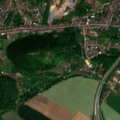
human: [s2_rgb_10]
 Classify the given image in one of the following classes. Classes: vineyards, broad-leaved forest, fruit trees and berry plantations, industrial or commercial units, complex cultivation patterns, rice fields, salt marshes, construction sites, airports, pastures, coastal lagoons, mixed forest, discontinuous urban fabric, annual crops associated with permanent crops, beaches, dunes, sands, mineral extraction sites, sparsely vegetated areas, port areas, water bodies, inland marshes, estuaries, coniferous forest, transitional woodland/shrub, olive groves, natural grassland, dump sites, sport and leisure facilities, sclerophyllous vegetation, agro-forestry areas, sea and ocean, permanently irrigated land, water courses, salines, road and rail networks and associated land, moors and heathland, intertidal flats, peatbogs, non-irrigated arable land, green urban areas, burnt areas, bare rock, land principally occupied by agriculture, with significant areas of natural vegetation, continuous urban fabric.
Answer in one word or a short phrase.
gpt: discontinuous urban fabric, road and rail networks and associated land, non-irrigated arable land, pastures, broad-leaved forest